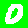
Digit: 0